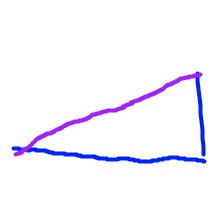
Shape: triangle